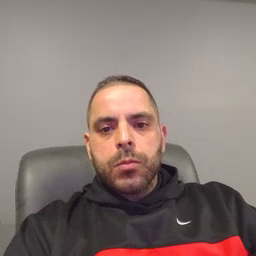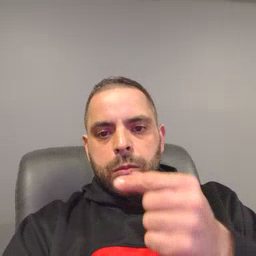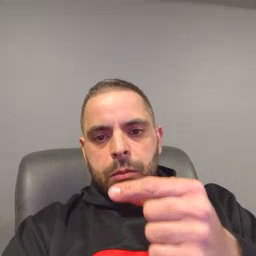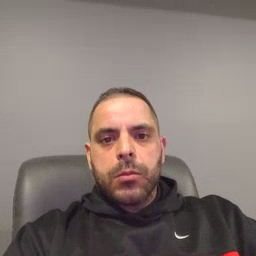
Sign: green